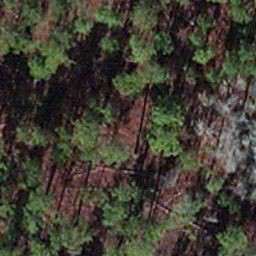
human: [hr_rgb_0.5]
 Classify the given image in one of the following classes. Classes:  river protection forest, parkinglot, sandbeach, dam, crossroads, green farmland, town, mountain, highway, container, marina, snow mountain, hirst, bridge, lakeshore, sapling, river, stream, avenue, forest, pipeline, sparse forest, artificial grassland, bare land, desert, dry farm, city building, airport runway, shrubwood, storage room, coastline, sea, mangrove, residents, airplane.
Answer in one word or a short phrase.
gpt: sapling